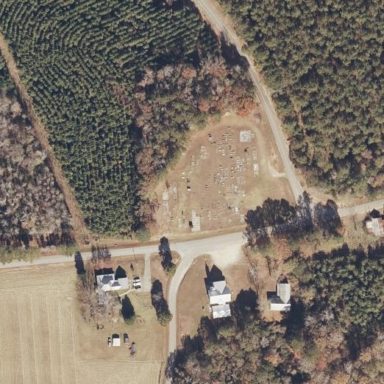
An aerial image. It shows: Cemetery.